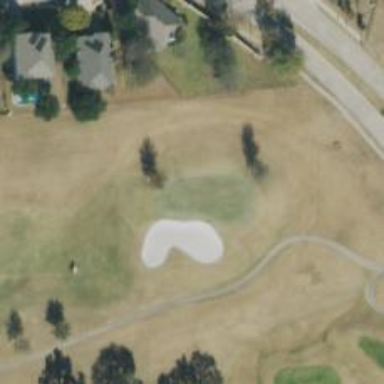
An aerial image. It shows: View of golf hole.